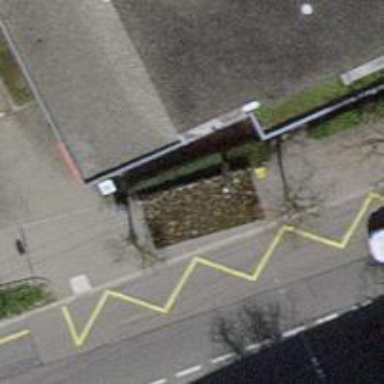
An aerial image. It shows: Post box is visible.